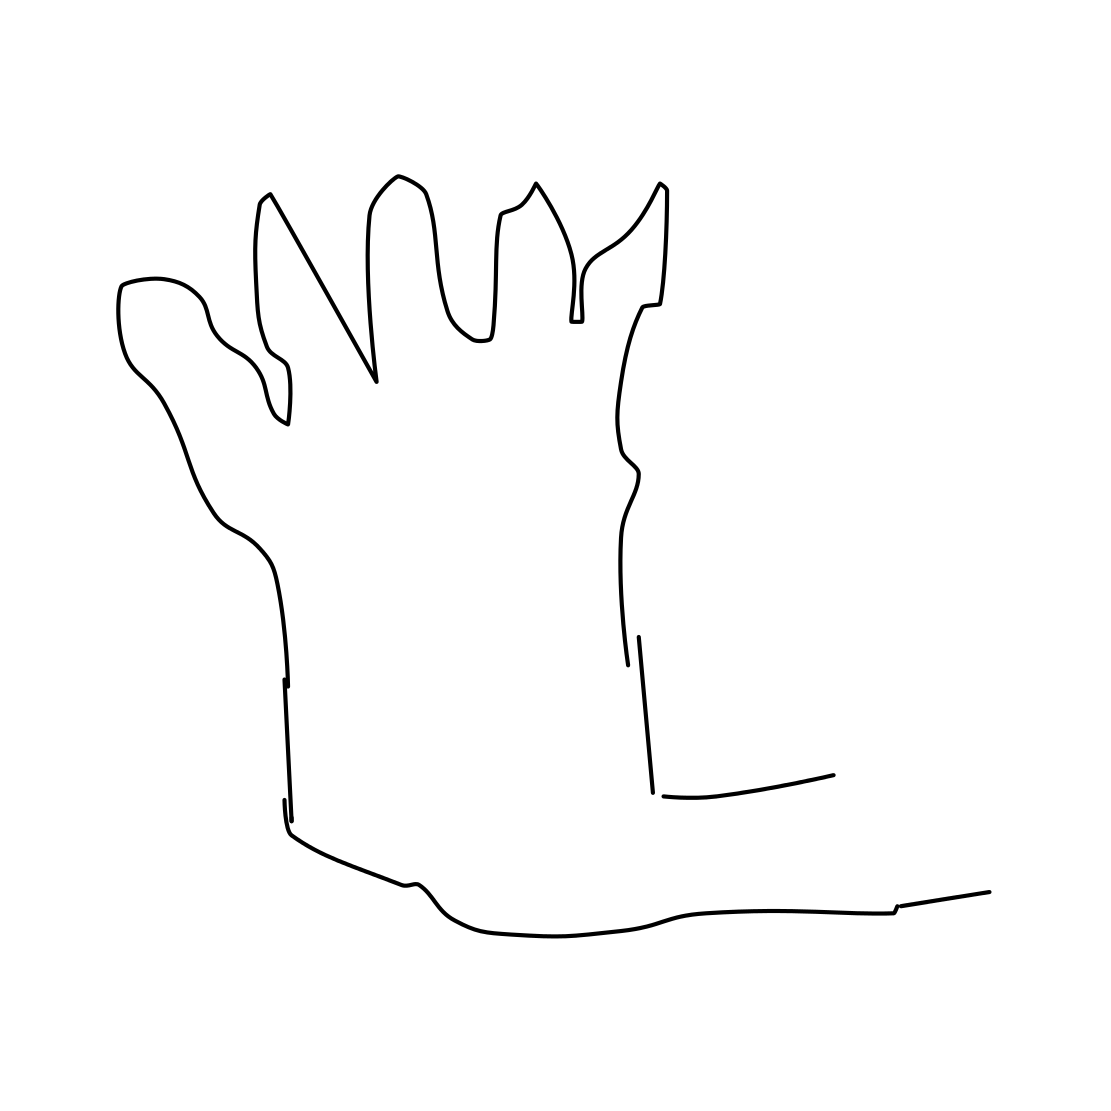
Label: hand